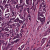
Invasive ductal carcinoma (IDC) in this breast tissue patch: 1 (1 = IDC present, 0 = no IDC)